Field crop: maize
Growth stage: 2
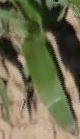
Species: maize